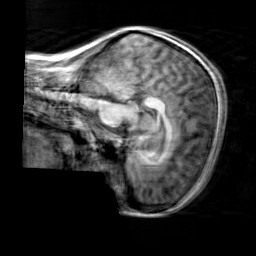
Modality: T1w
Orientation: sagittal
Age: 20
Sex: female
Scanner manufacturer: siemens
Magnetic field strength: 3 T
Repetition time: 2.3 s
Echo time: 0.00303 s